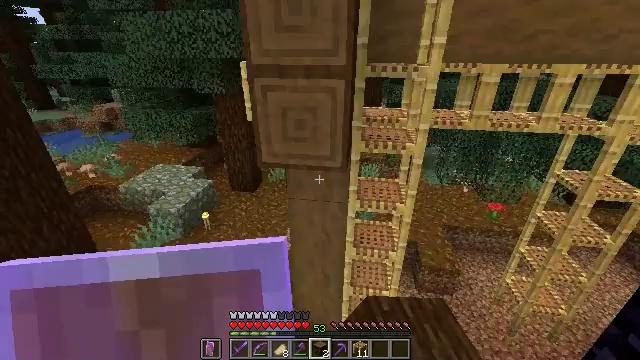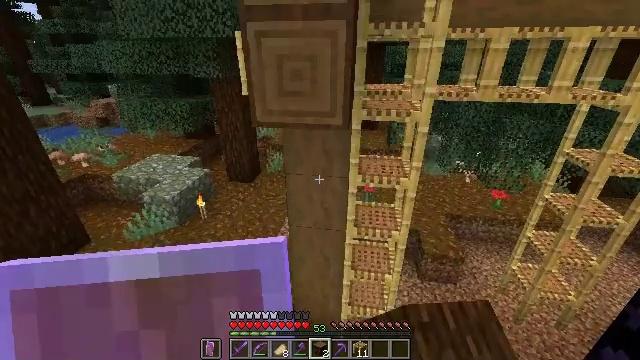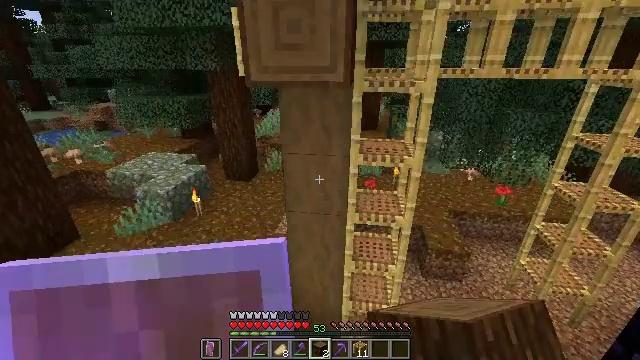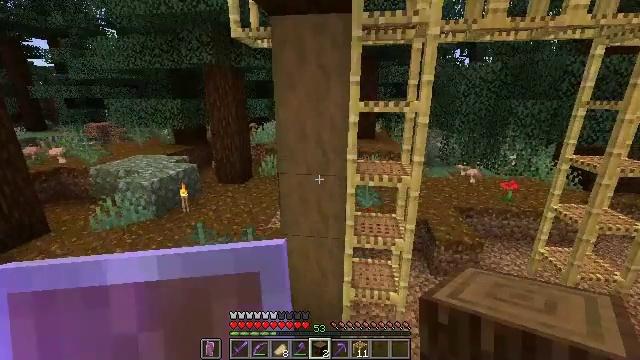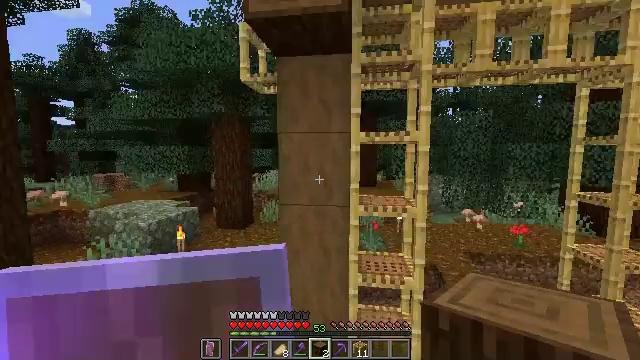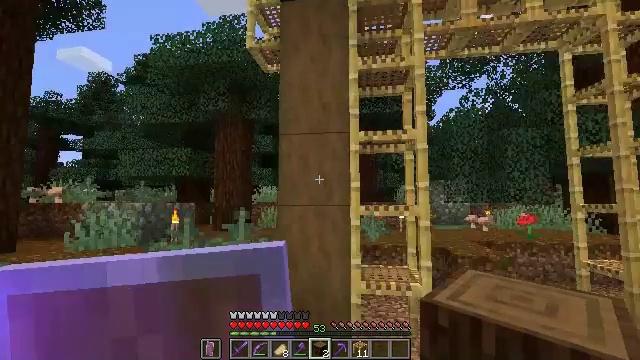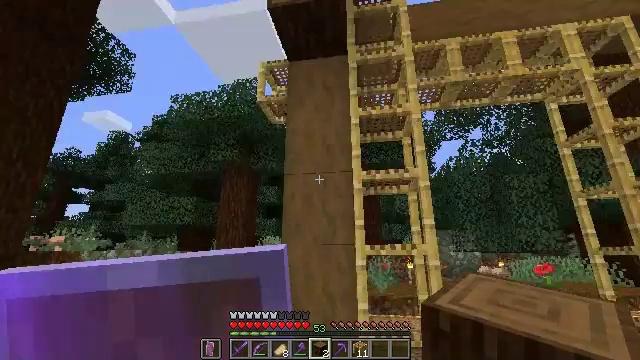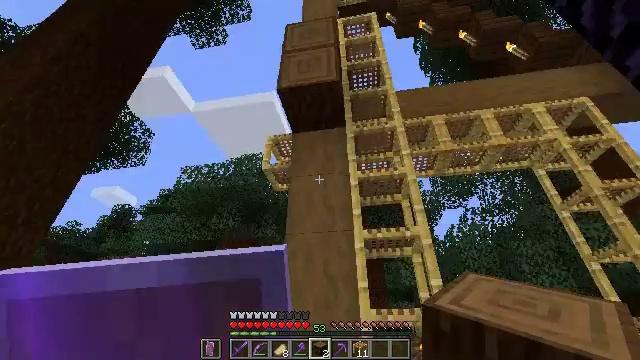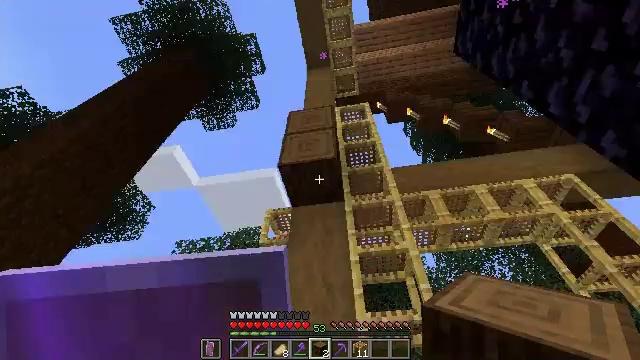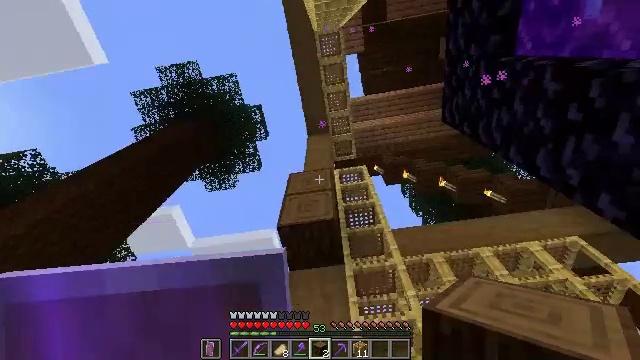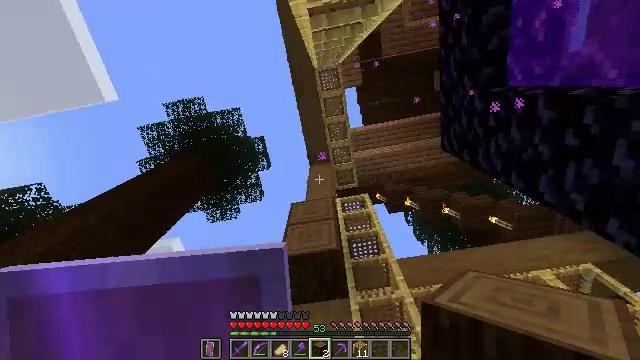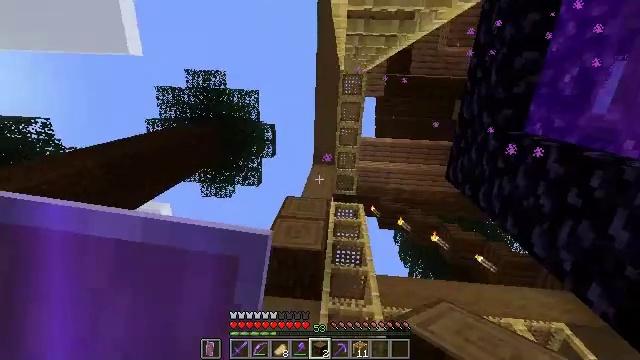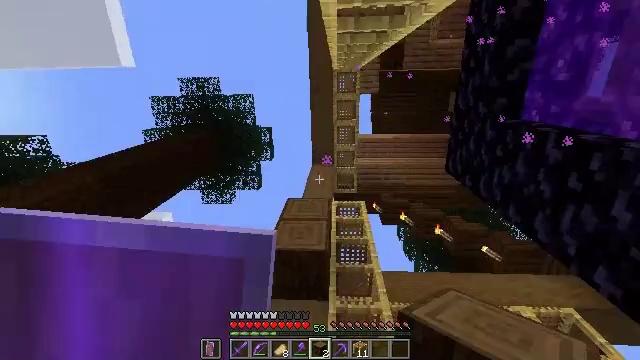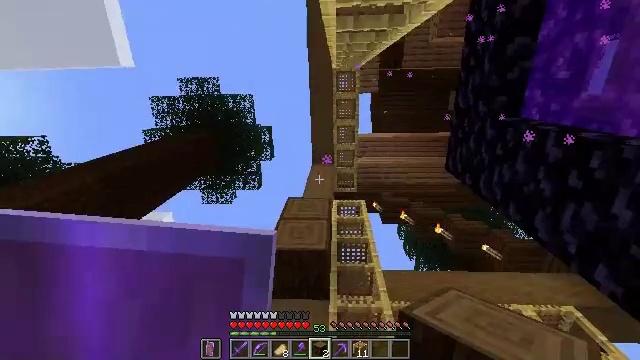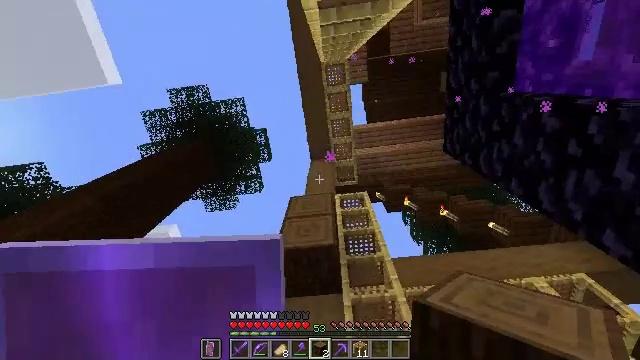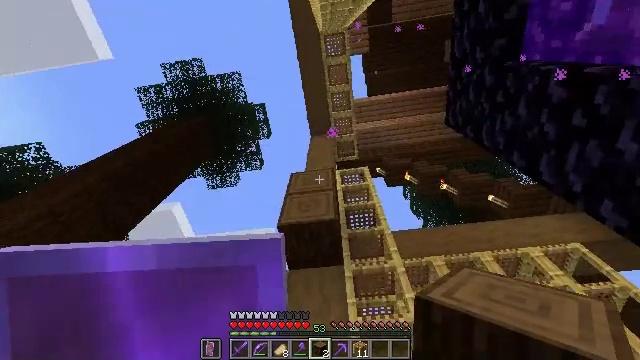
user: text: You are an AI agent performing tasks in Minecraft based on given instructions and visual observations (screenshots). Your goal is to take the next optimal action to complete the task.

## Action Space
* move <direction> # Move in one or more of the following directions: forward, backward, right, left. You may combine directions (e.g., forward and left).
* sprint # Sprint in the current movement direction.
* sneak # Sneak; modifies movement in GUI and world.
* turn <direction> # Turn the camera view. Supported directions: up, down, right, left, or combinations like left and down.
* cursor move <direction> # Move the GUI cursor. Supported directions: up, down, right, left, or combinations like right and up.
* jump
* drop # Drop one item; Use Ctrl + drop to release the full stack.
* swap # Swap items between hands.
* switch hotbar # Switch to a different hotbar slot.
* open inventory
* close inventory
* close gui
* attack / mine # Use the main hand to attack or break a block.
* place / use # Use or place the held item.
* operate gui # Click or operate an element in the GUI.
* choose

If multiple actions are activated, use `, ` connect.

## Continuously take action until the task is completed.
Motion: motion action
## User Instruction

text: Harvest the spruce log from a tree trunk.
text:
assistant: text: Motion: no_op
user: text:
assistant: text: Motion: turn up
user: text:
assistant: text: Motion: turn up
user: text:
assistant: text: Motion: turn up
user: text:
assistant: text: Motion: turn up
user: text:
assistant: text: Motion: turn up
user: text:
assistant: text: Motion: turn up
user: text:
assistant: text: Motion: turn up
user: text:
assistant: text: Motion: turn up
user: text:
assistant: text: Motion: turn left and up
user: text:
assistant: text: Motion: no_op
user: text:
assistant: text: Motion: no_op
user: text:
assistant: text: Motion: no_op
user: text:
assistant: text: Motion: no_op
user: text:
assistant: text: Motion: turn down
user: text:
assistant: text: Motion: turn down
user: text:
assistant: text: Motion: turn down
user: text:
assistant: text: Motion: move forward
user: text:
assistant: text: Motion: move forward, turn down
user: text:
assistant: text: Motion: move forward
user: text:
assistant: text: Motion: move forward
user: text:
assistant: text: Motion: move forward
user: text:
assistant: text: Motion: no_op
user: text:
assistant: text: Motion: no_op
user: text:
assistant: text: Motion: no_op
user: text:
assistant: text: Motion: no_op
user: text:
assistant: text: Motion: no_op
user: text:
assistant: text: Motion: no_op
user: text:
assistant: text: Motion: no_op
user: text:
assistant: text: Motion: no_op